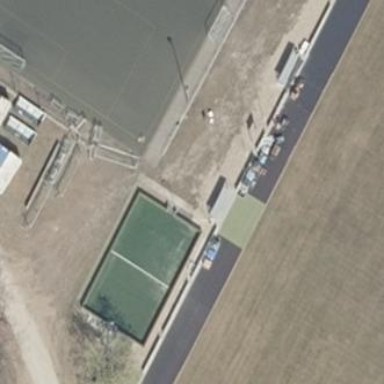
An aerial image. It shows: Soccer pitch with artificial turf for leisure sports activities.